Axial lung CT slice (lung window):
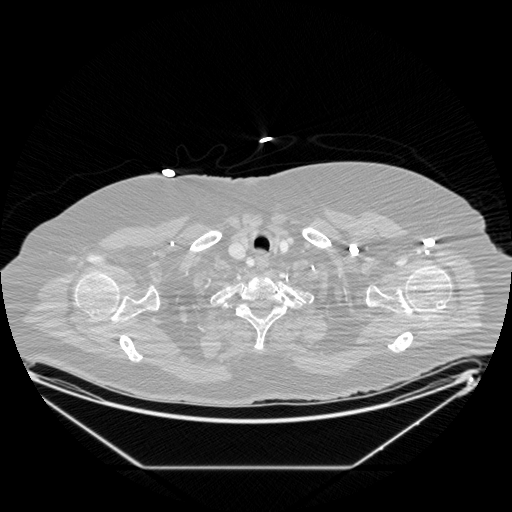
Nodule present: no